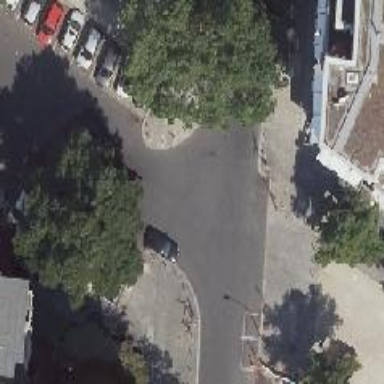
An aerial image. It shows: Unmarked crossing on the road.